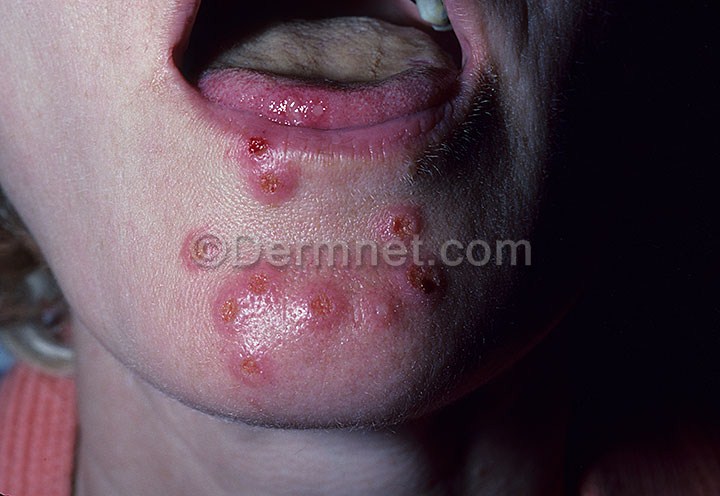
Disease: Warts Molluscum and other Viral Infections